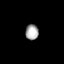
Tissue: lung
Cell type: Epithelial cells
Senescence score: 0.5405
Nuclear area (px): 195
Mean DAPI intensity: 169.605